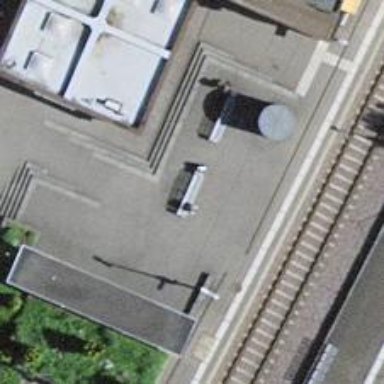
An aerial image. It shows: Grey bench.